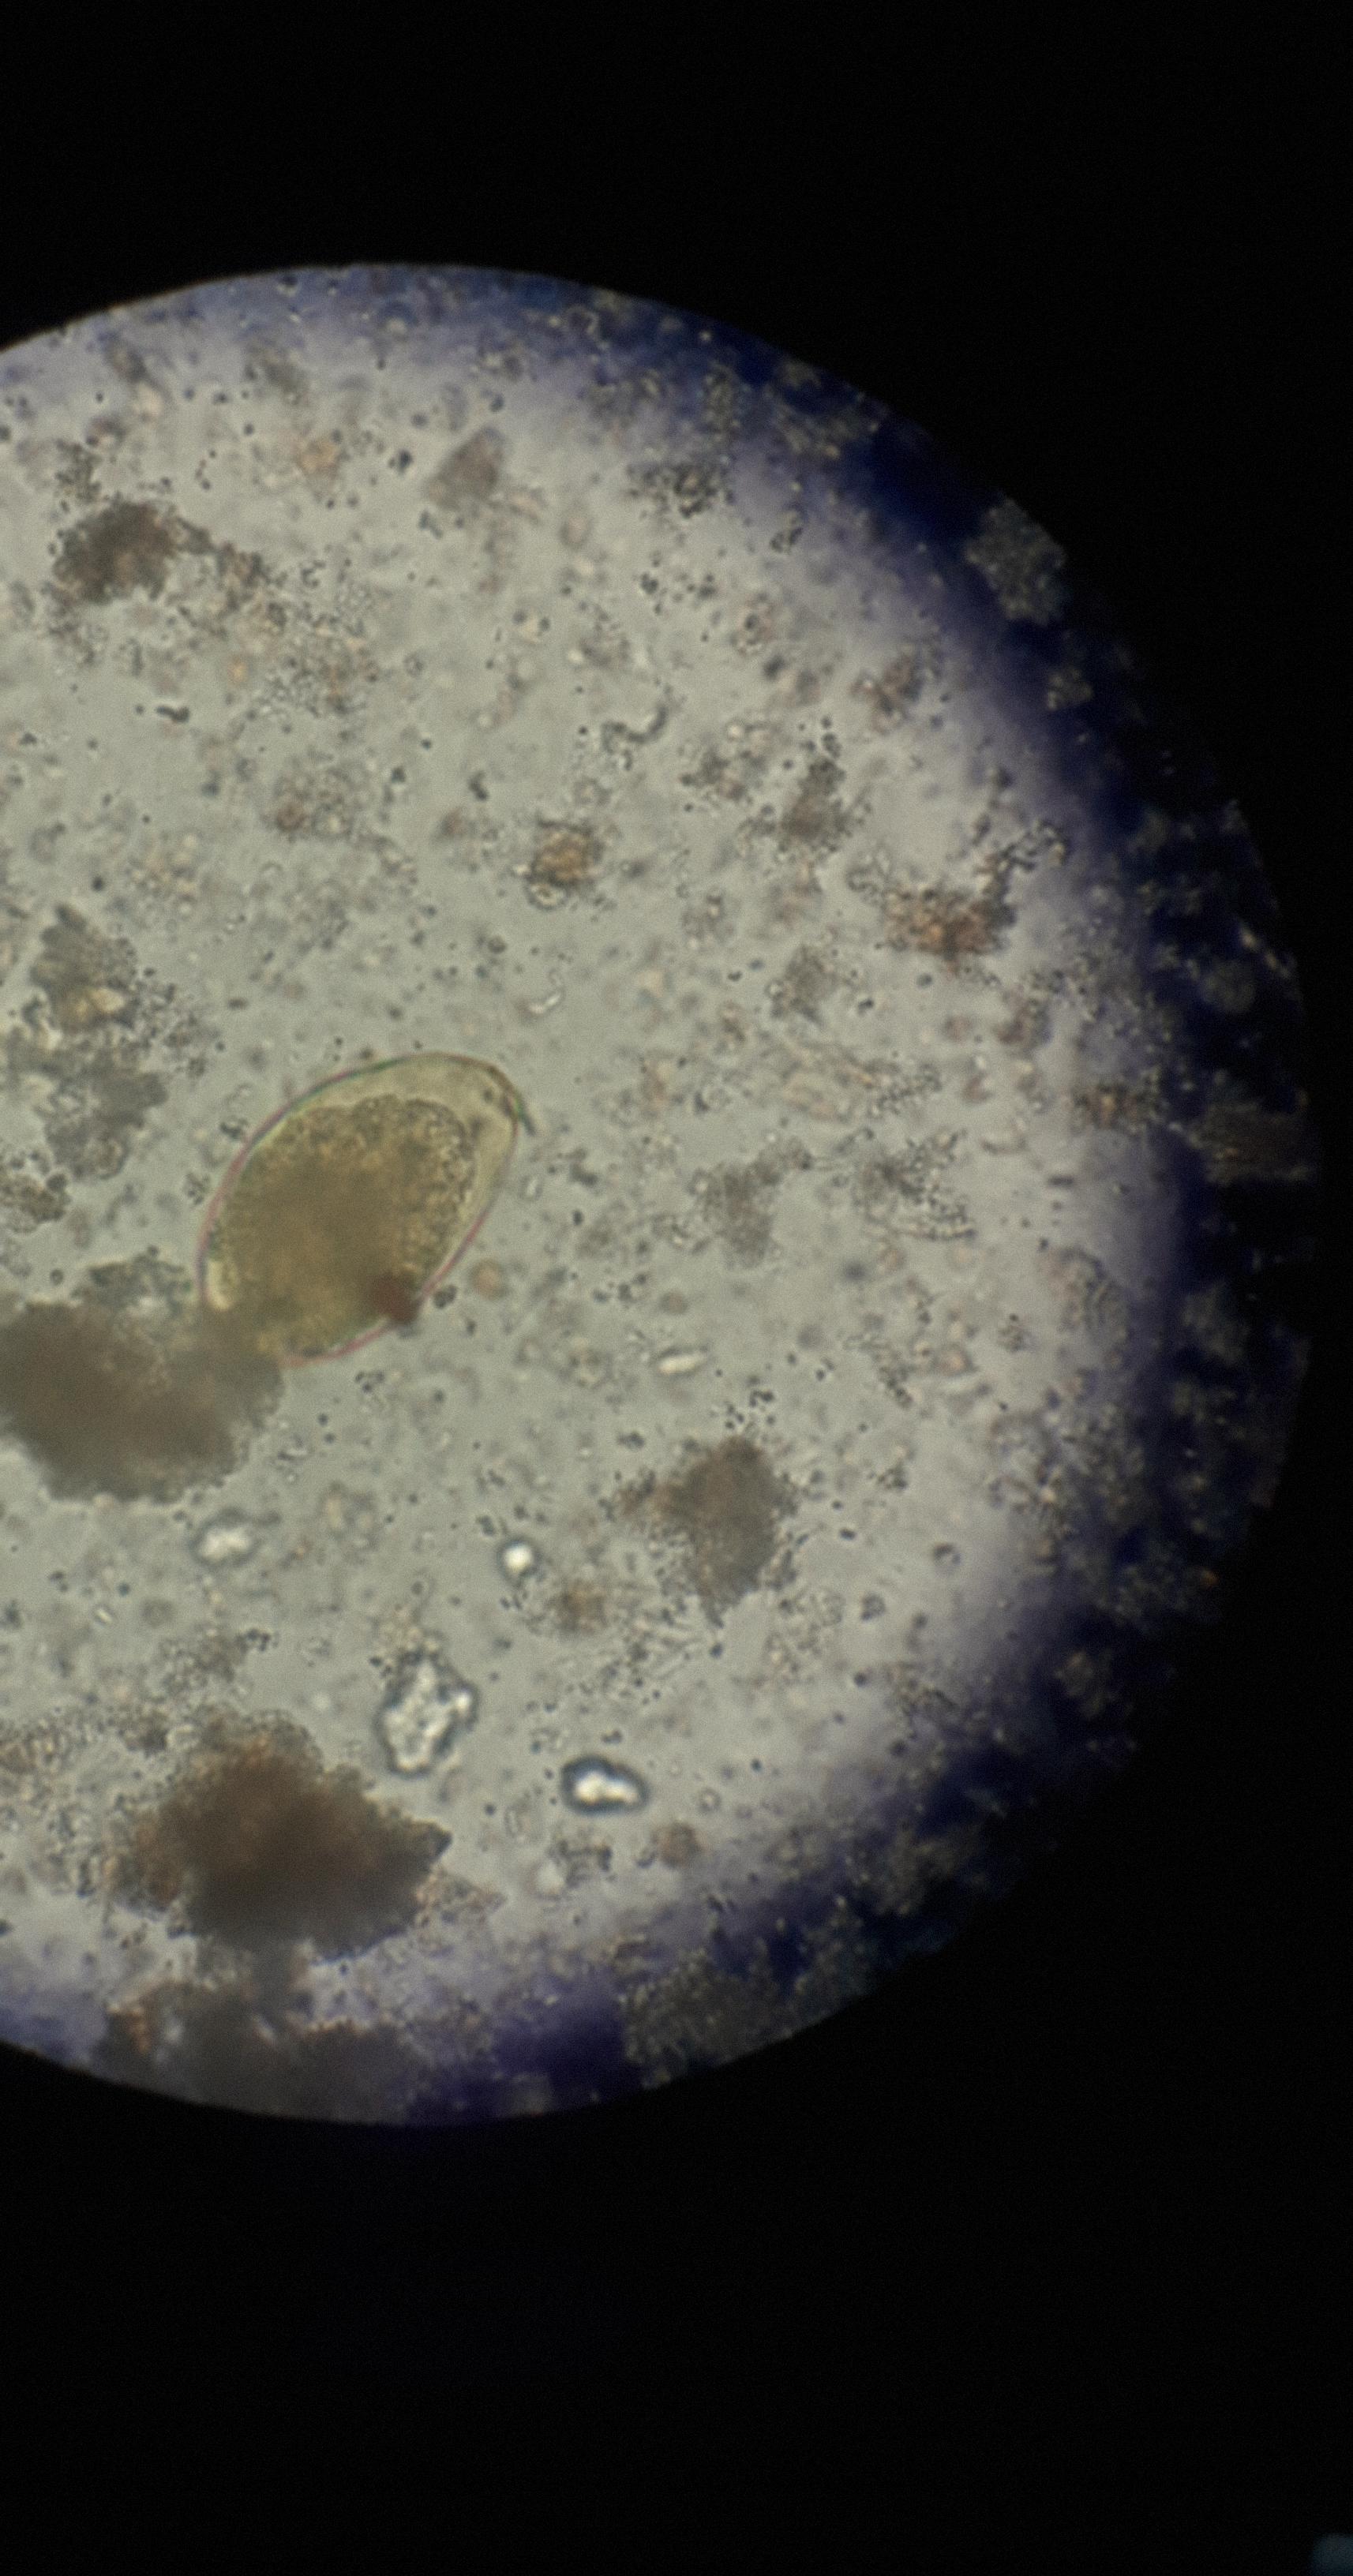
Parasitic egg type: Fasciolopsis buski